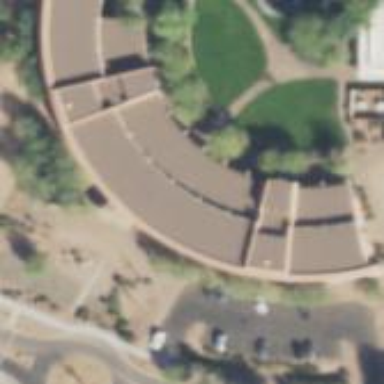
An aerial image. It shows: College building.